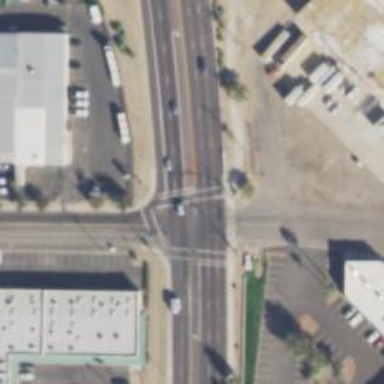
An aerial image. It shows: Solid stop line on the road marking.